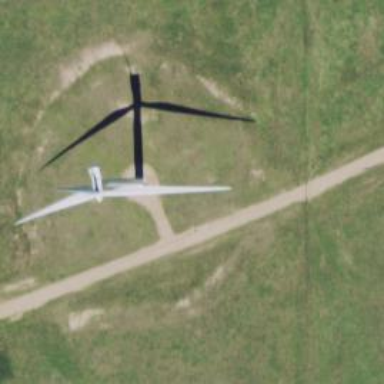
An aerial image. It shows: Wind generator powered by horizontal-axis wind turbine.